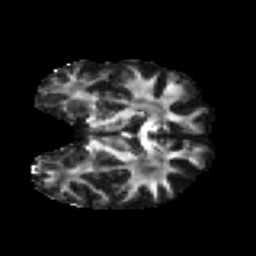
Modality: FA
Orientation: coronal
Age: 29
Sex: female
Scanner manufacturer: ge
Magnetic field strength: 3 T
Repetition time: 7.8 s
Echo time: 0.0606 s